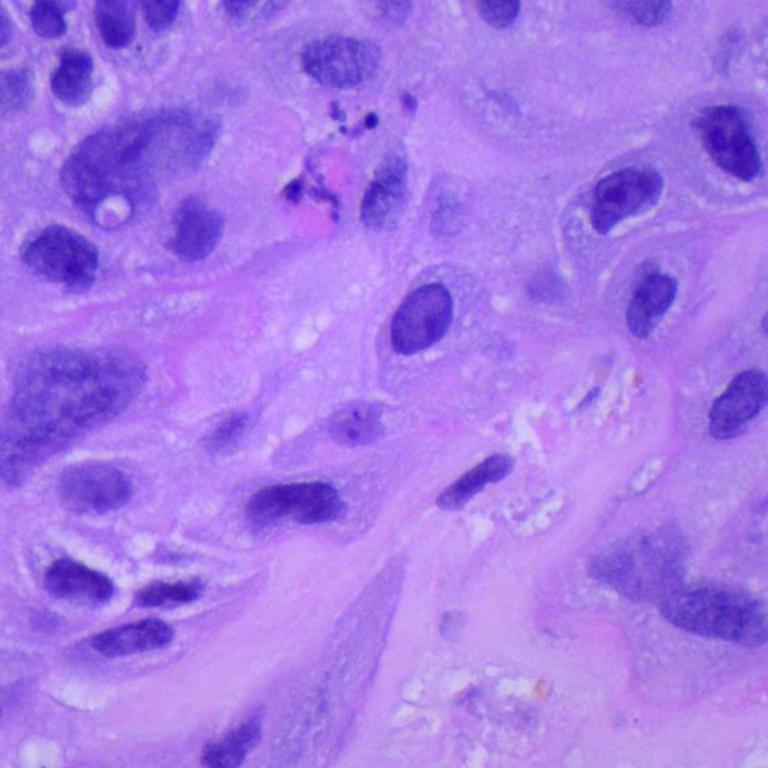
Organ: lung
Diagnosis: squamous carcinomas